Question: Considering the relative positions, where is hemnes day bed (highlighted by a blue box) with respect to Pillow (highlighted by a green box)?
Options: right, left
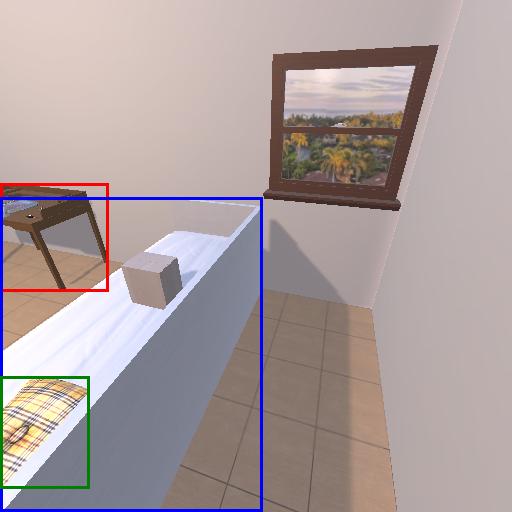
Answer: right